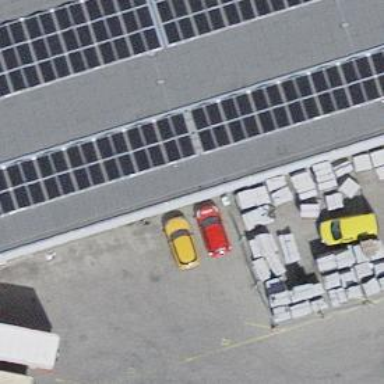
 consisting of solar photovoltaic panels."